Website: ulta-beauty
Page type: billing-address
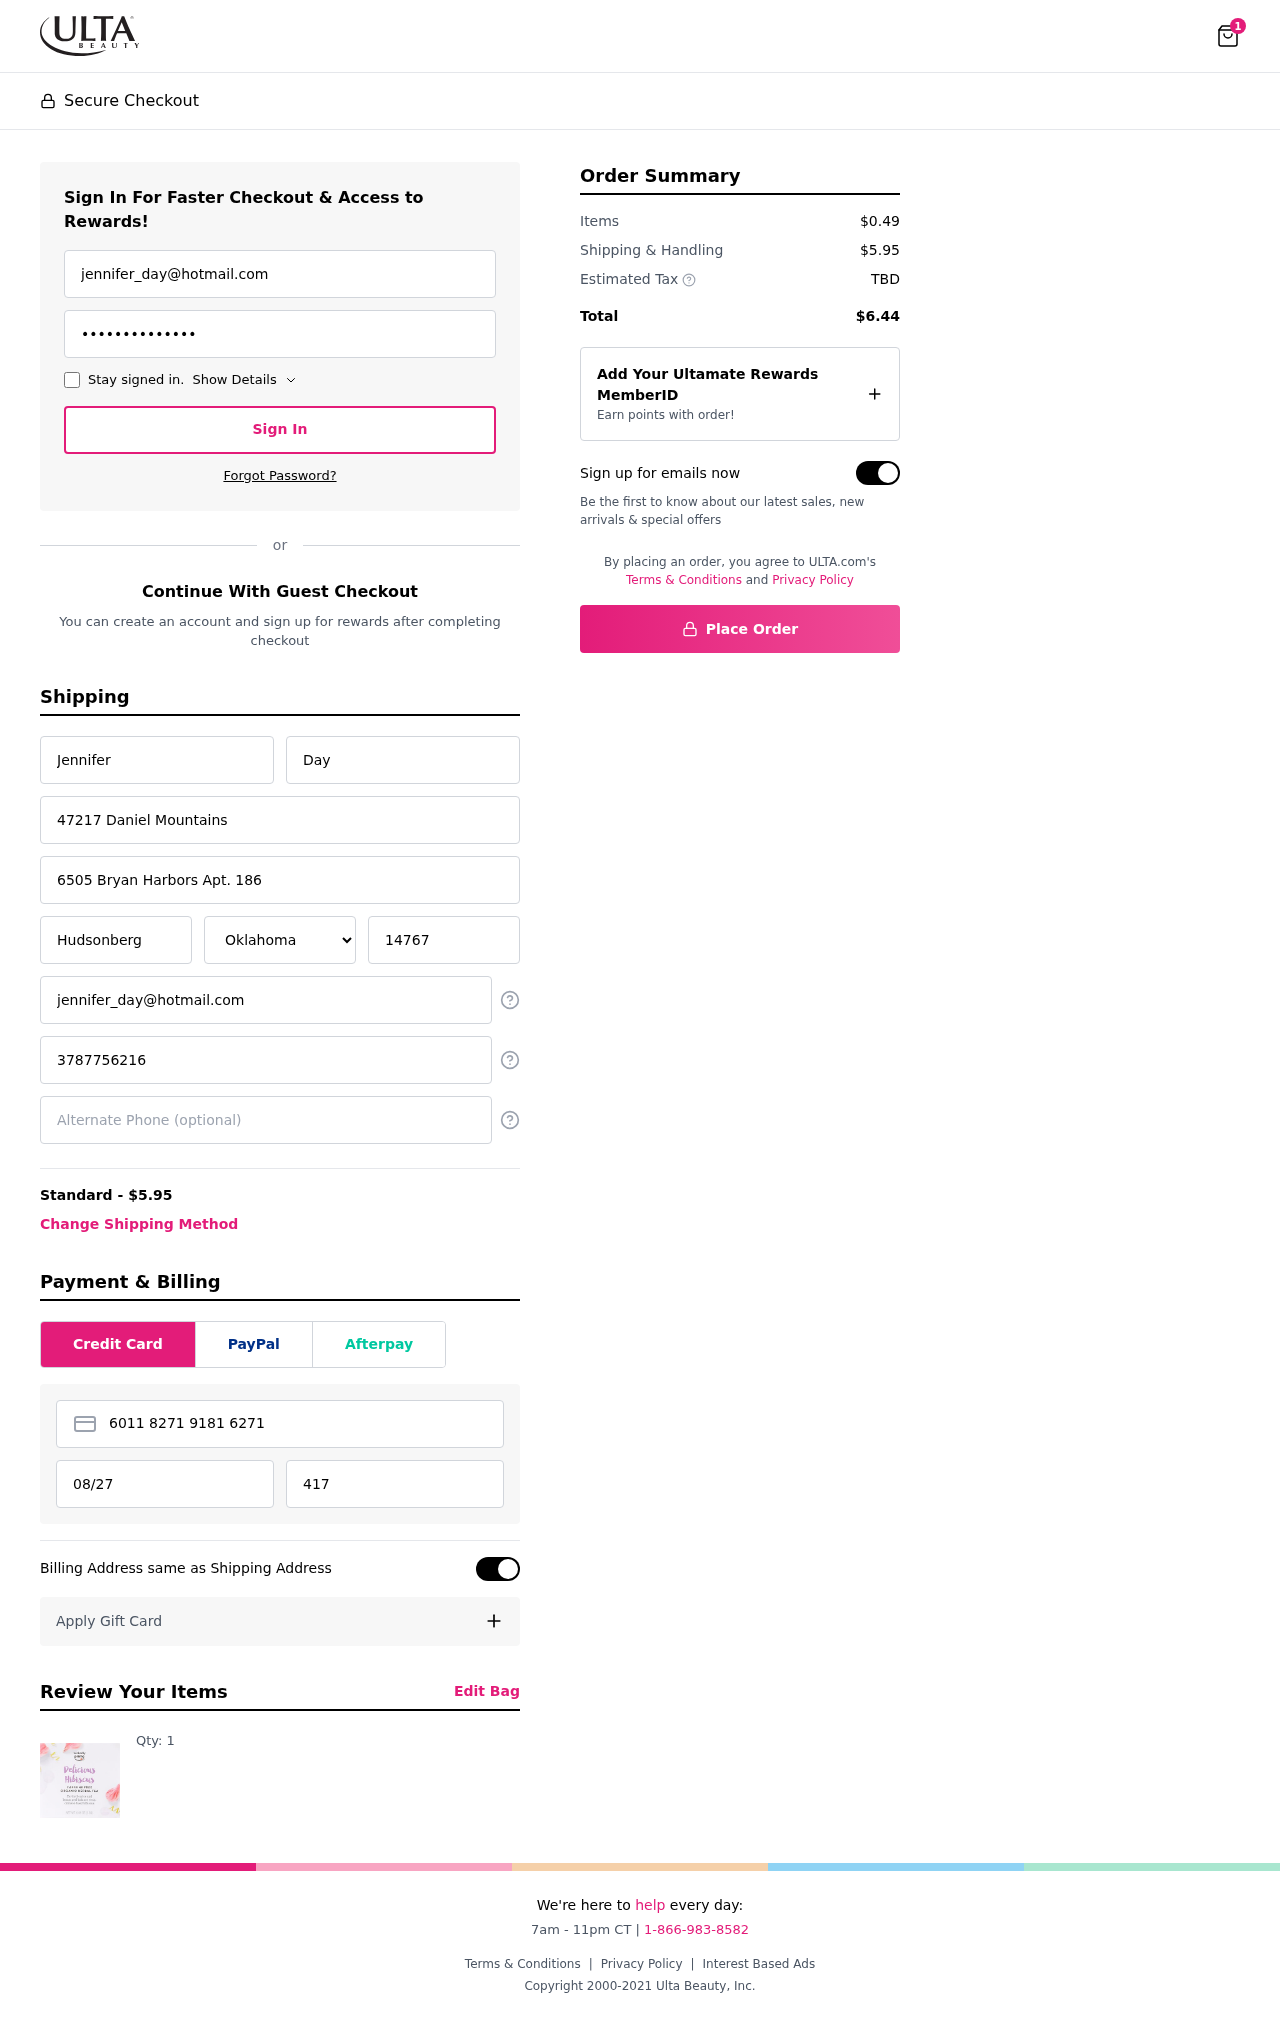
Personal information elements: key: PII_STATE
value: Oklahoma
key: PII_EMAIL
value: jennifer_day@hotmail.com
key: PII_FIRSTNAME
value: Jennifer
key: PII_LASTNAME
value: Day
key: PII_STREET
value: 47217 Daniel Mountains
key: PII_STREET2
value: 6505 Bryan Harbors Apt. 186
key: PII_CITY
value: Hudsonberg
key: PII_POSTCODE
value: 14767
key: PII_PHONE
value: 3787756216
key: PII_CARD_NUMBER
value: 6011 8271 9181 6271
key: PII_CARD_EXPIRY
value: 08/27
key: PII_CARD_CVV
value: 417
Product elements: key: PRODUCT1_QUANTITY
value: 1
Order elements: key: ORDER_NUM_ITEMS
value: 1
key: ORDER_SHIPPING_COST
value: $5.95
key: ORDER_SUBTOTAL
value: $0.49
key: ORDER_TOTAL
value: $6.44